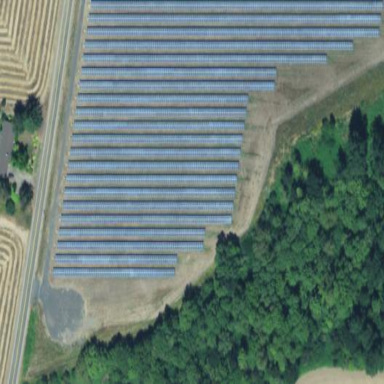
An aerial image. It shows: Solar power plant enclosed by fence. The plant generates electricity using photovoltaic technology.